Question: i was trying to parse public json flickr feed into iphone.i m getting an error..
'''
-JSONValue failed. Error trace is: (
"Error Domain=org.brautaset.JSON.ErrorDomain Code=3 "Unrecognised leading character" UserInfo=0x4b43100 {NSLocalizedDescription=Unrecognised leading character}"
).....
'''
below is the json feed:
<URL>.....
i d be so greatful if you guys could help me out
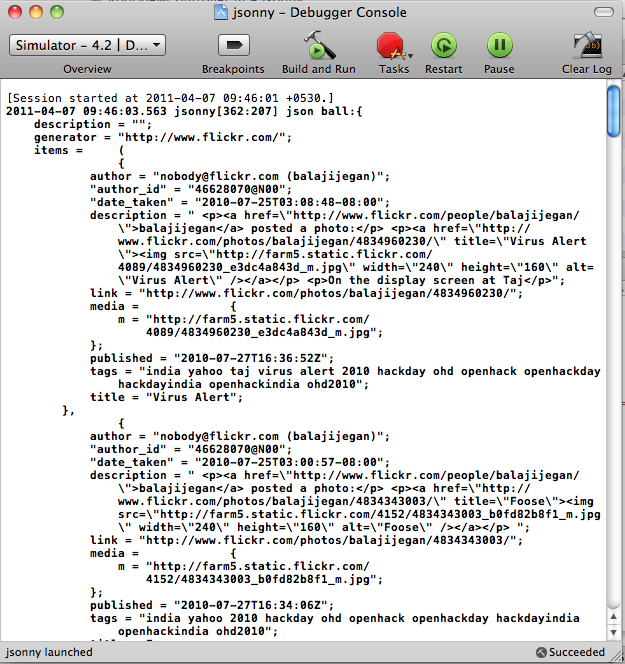
Answer: Your response data is not valid JSON because of the 'jsonFlickrFeed(' ... ')' callback returned by the Flickr API. In order to obtain valid JSON, add 'nojsoncallback=1' to your query. Using your example, the corresponding URL is:
<URL>
If you use the response from the URL above in <URL>, it'll tell you it's valid JSON.
'nojsoncallback' is documented in <URL>
---
A quick example of how to read that response. The top level element of the JSON string is an object, which is usually mapped to a dictionary by JSON parsers:
'''
// Obtain the JSON string from Flickr API
NSString *jsonString = ...;
// Parse the JSON string into a dictionary
// (in this example, via SBJSON)
NSDictionary *responseObject = [jsonString JSONValue];
// The dictionary has an entry called "items", which is an array
NSArray *items = [responseObject objectForKey:@"items"];
// Iterate over the items. Each item is an object, hence a dictionary
for (NSDictionary *item in items) {
// Each item dictionary has an entry called "author_id", which is a string
NSString *authorId = [item objectForKey:@"author_id"];
// Log the author id
NSLog(@"author_id = %@", authorId);
}
'''